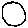
Label: circle